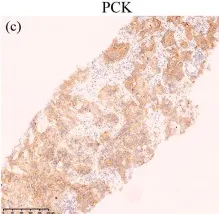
Morphologic and IHC features. IHC positive staining for KI67 (~90% of the cells stained), PCK (punctate beside the nucleus), CK8-18, TIF-1 and PGP 9.5, (100x magnification), scale bar 250 mum.
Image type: pathology (immunostaining)